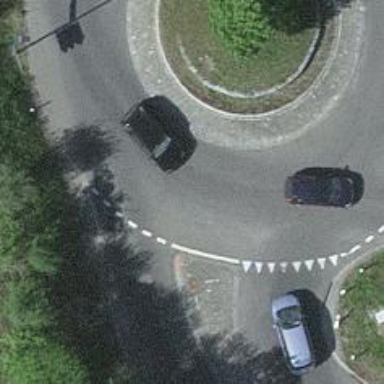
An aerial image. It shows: Secondary road with asphalt surface leading to roundabout.